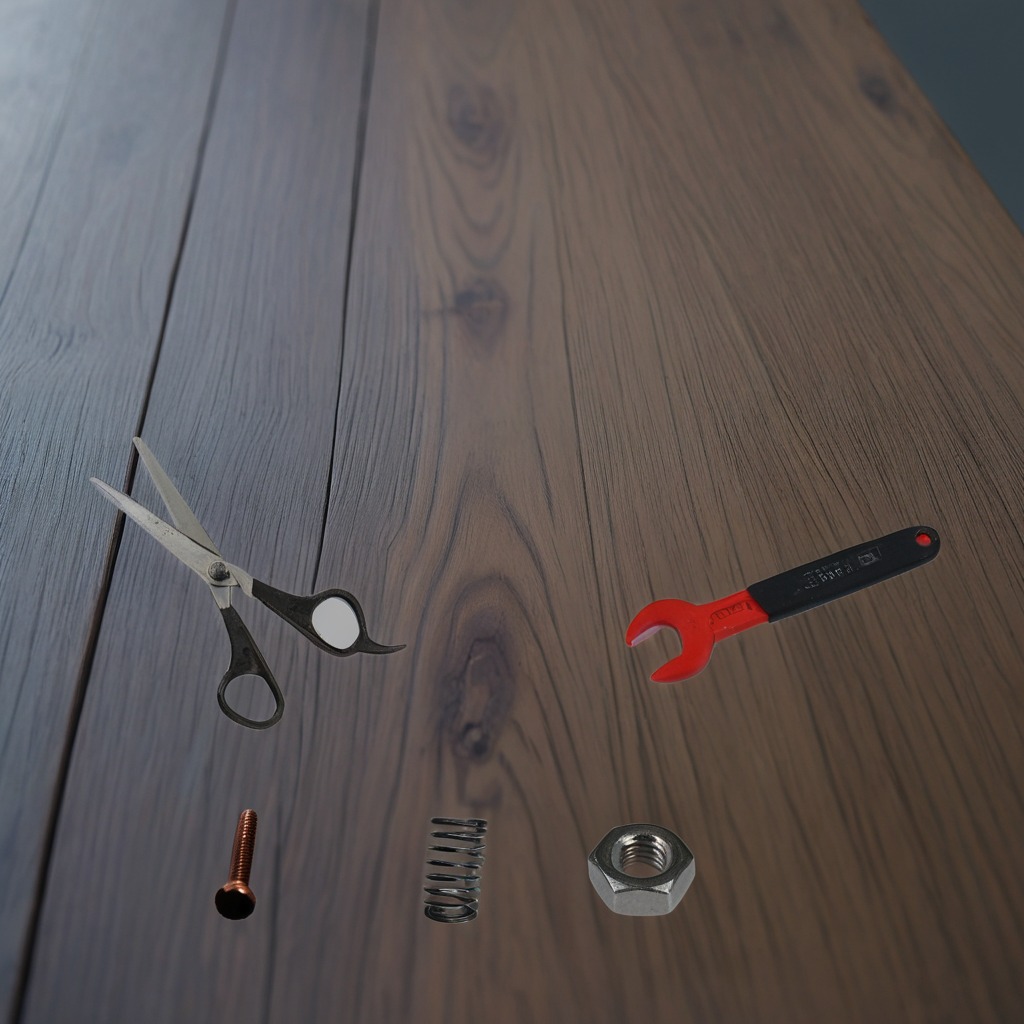
A metal machine screw, a coiled metal spring, a metal nut, a pair of scissors, and a wrench are lying on the old table in a small garage at twilight.